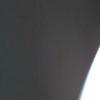
Label: space